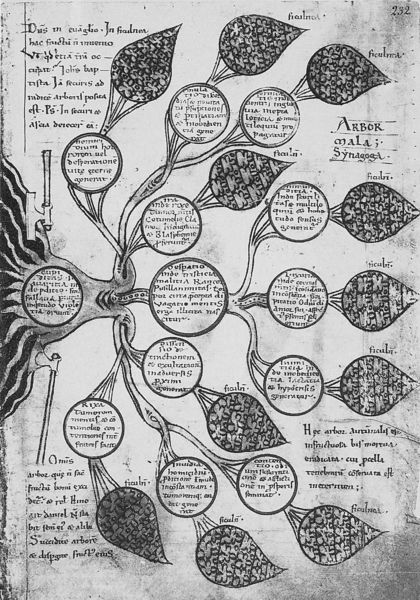
Titel: Liber Floridus
Künstler: Lambert von St. Omer
Standort: Herstellungsort: St. Omer (EU - F - Artois)
Institution: Gent, Universitätsbibliothek,
Schlagwörter: baum, blätter, äste, grau, zeichnung, zweige, familie, pflanze, schrift, ornamente, zweig, schwarz weiß, kreise, wurzeln, axt, generationen, latein, stammbaum, lebensbaum, verzweigung, s/w, äxte, abstammung, bl#tter, arbor, spross, foliazeichnung